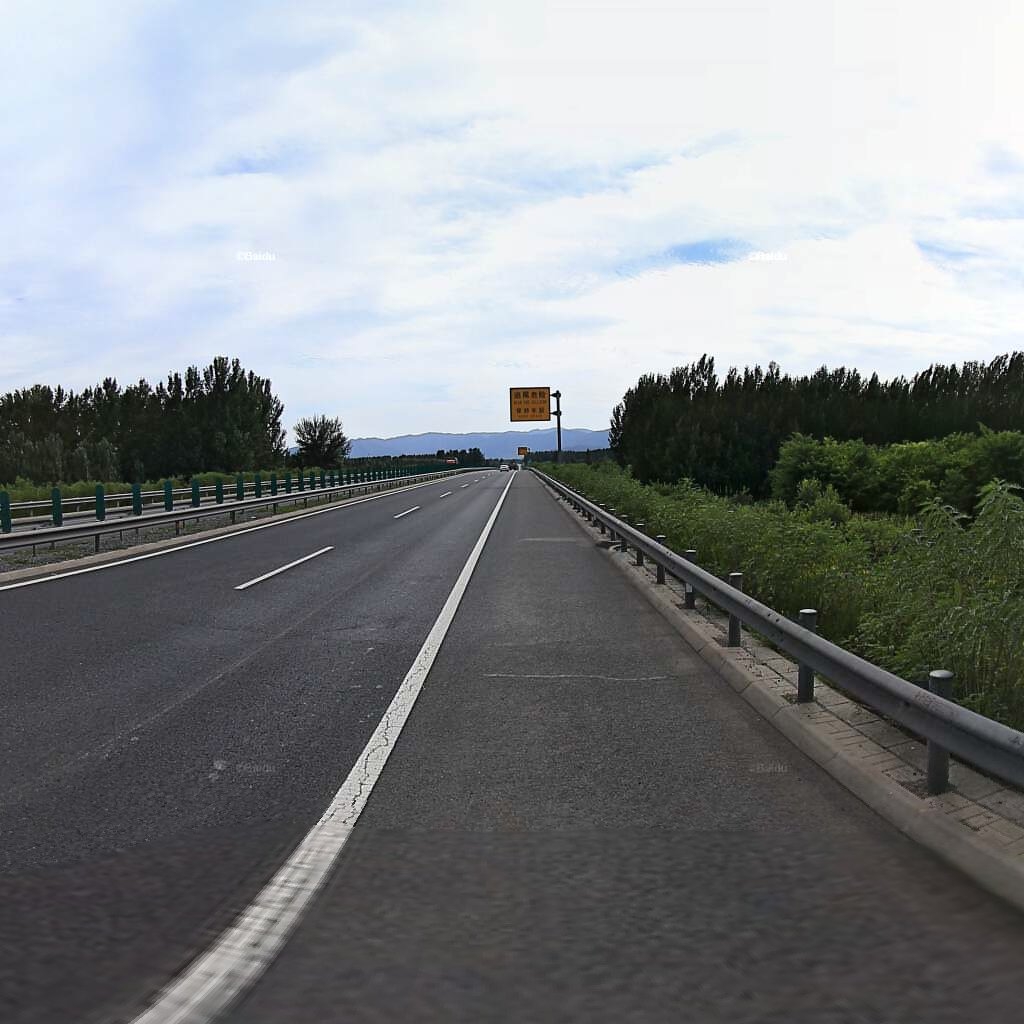
Region: Haidian
Road damage annotations: transverse patch